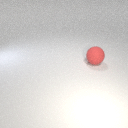
large red rubber sphere